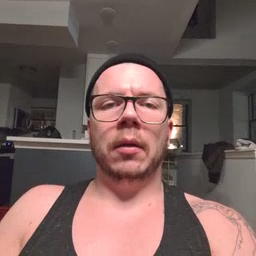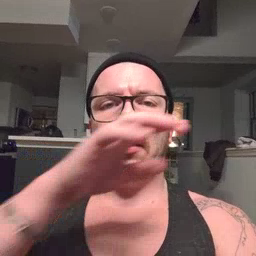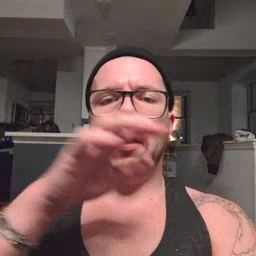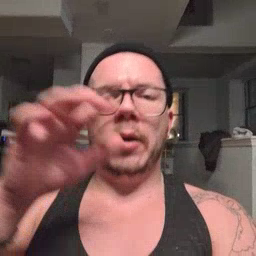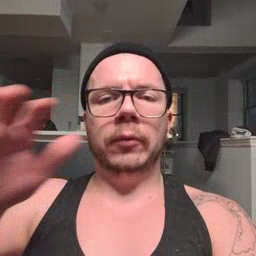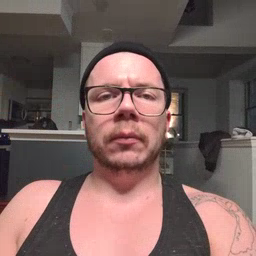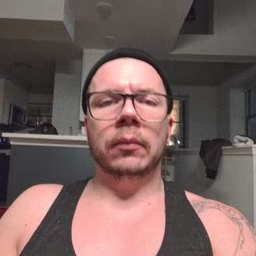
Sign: cloud